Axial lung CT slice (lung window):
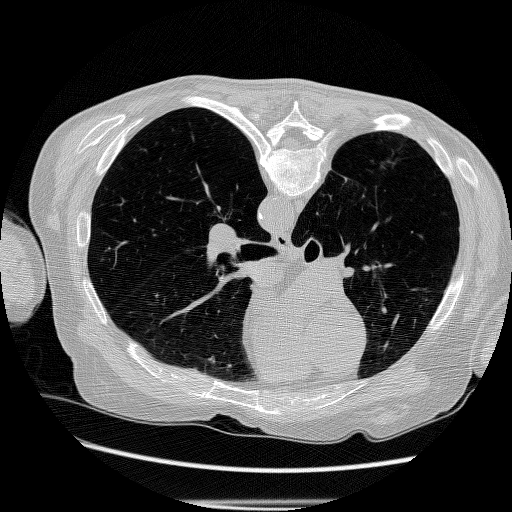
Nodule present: no